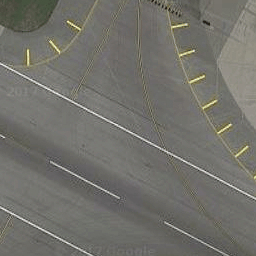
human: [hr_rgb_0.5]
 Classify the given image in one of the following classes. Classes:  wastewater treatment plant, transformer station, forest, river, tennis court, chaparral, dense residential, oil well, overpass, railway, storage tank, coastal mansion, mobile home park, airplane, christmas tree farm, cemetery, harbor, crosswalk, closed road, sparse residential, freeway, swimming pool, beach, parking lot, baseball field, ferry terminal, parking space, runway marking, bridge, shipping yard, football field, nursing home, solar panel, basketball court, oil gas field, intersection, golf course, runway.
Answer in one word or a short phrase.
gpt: runway